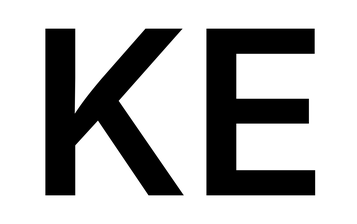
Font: Inter_SemiBold